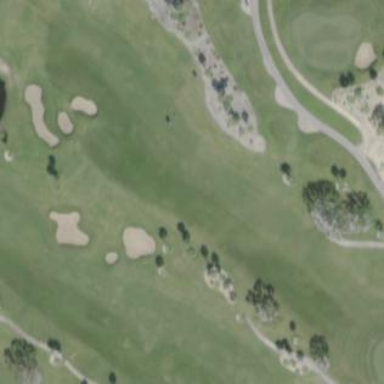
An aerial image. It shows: Grassy area designated as golf fairway.